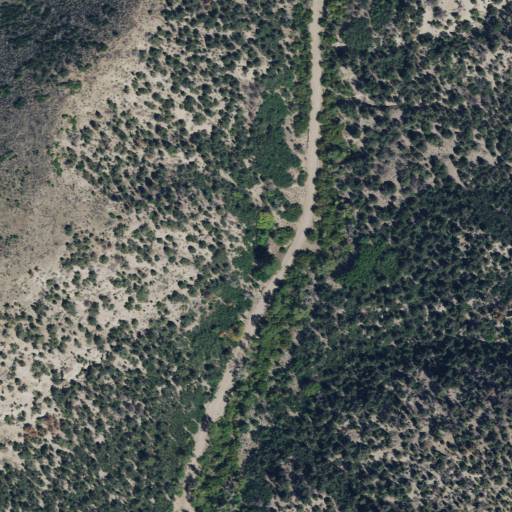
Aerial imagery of valley in Utah named Red Narrows containing evergreen forest, open development, shrub, and low intensity development